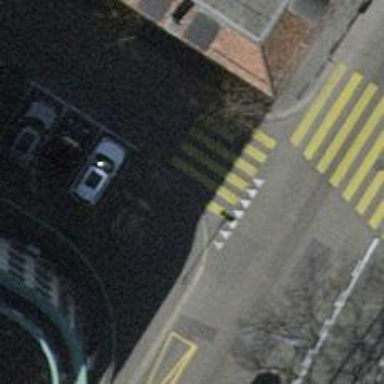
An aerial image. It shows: Kerb serving as barrier.